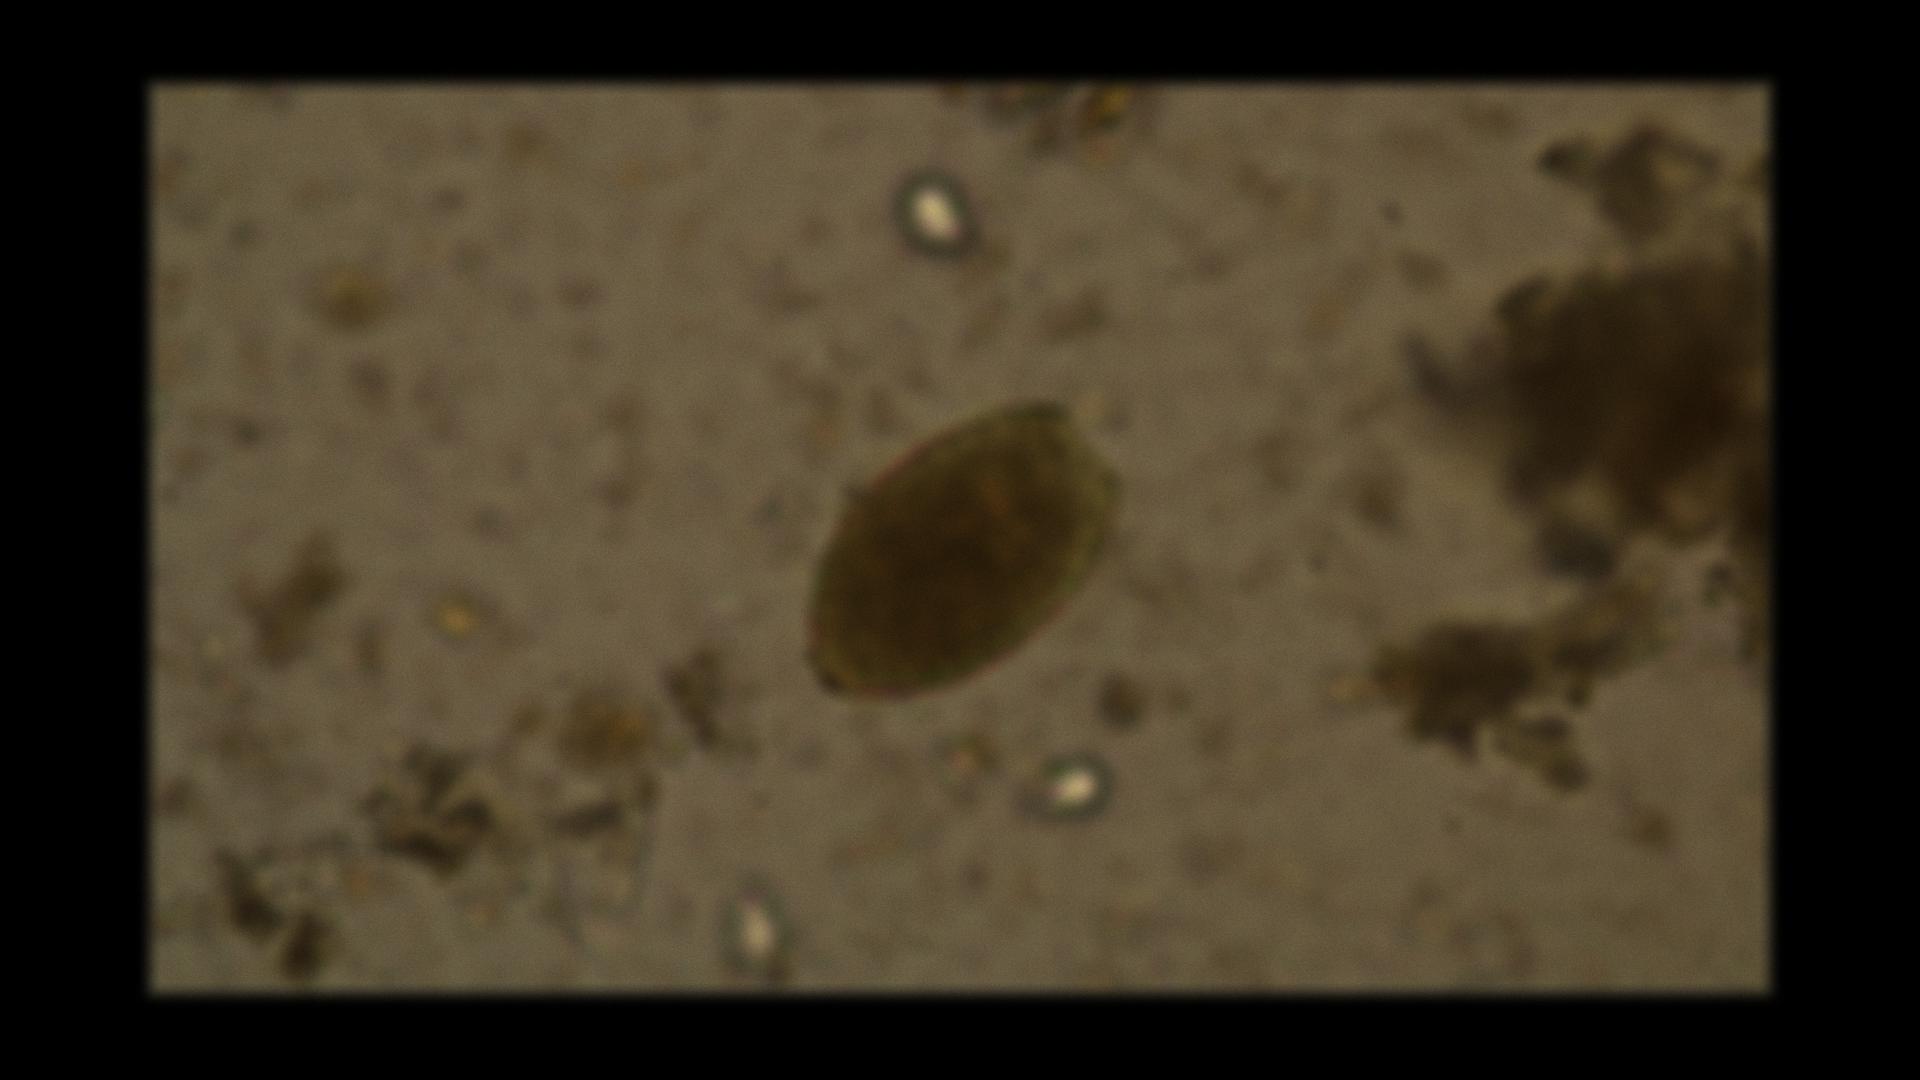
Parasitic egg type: Fasciolopsis buski